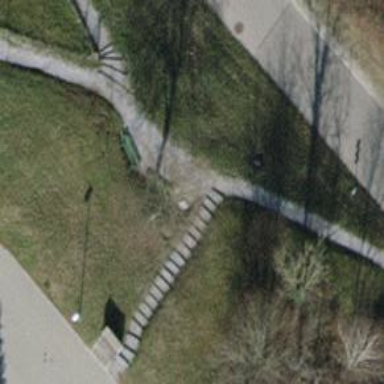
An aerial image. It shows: Bench for seating.